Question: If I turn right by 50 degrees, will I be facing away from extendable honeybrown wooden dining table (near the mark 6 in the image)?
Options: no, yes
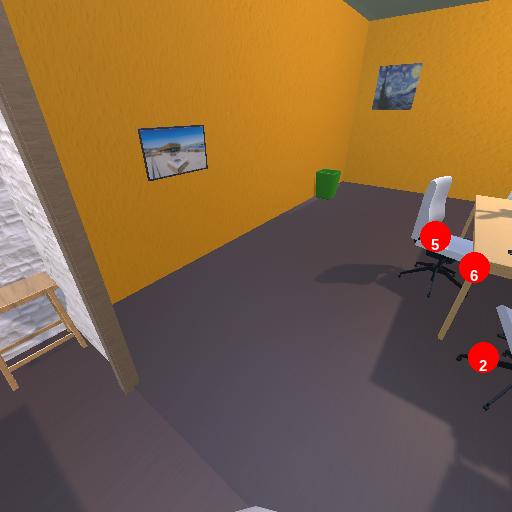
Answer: no